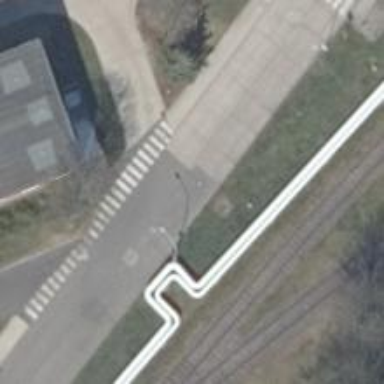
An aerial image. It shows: Asphalt driveway for service vehicles.